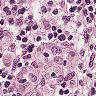
Metastatic tissue present: no